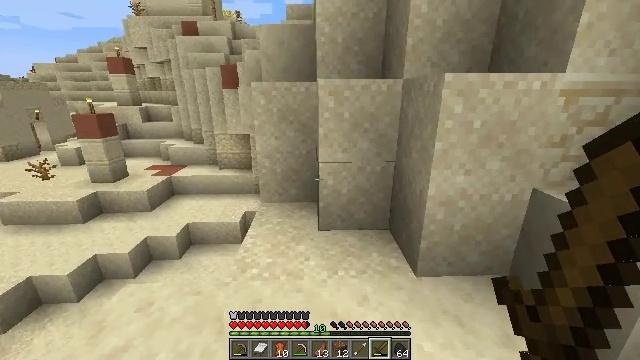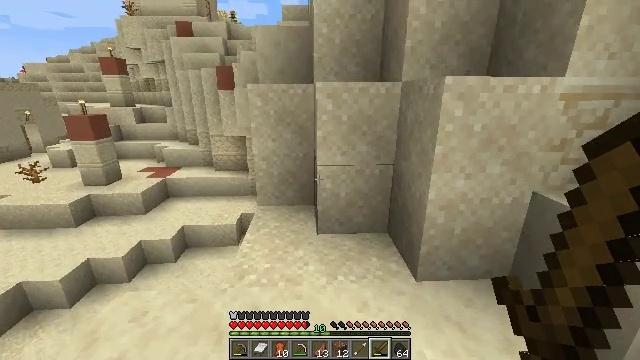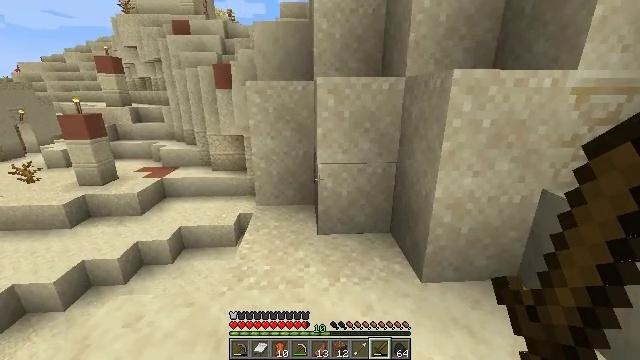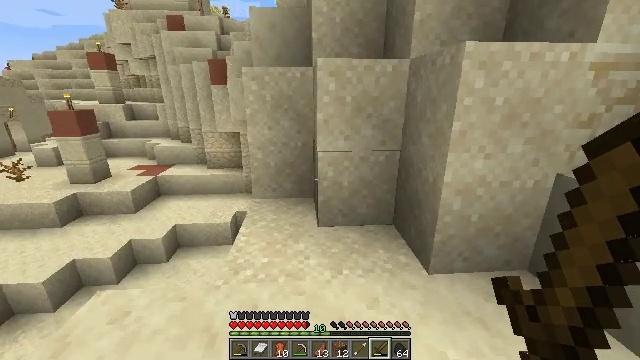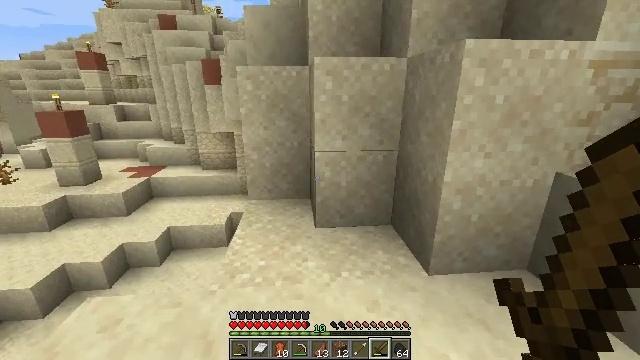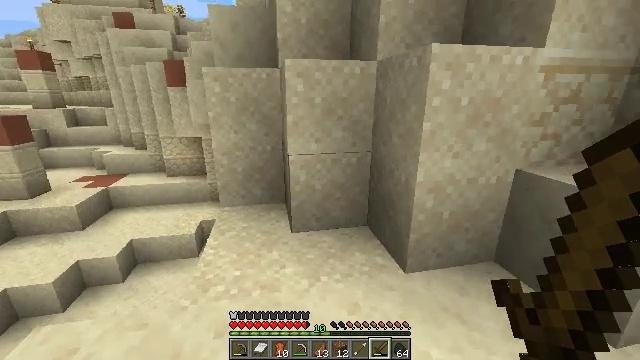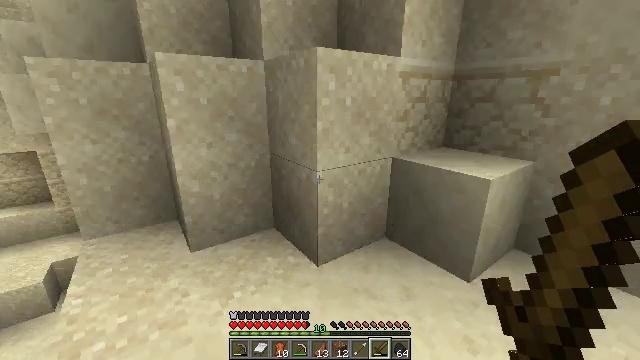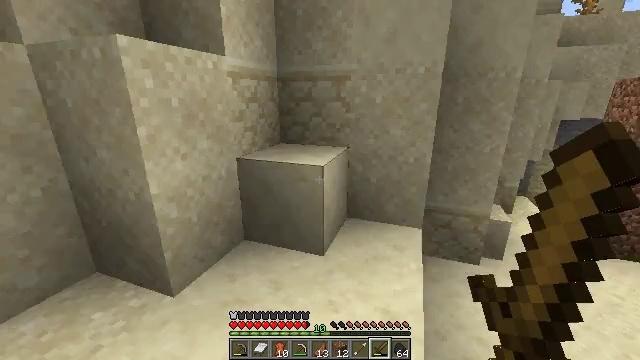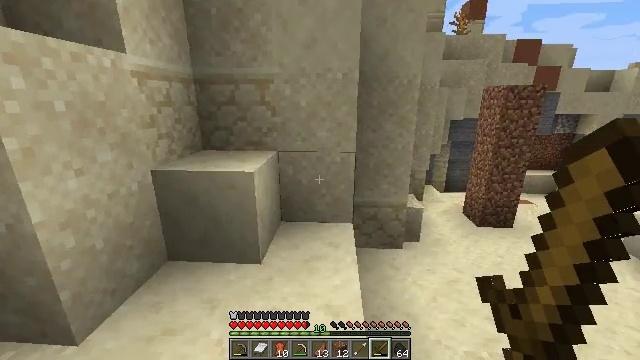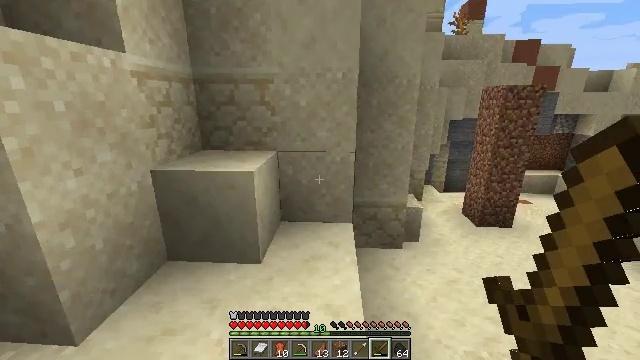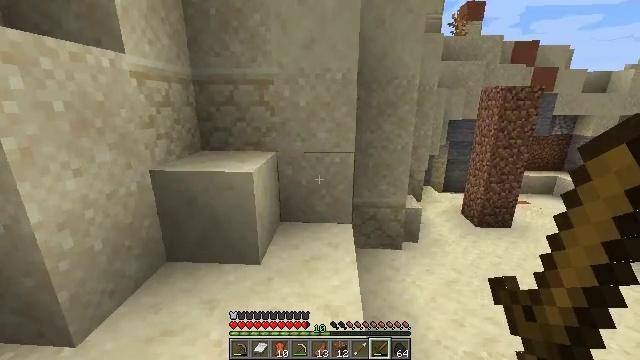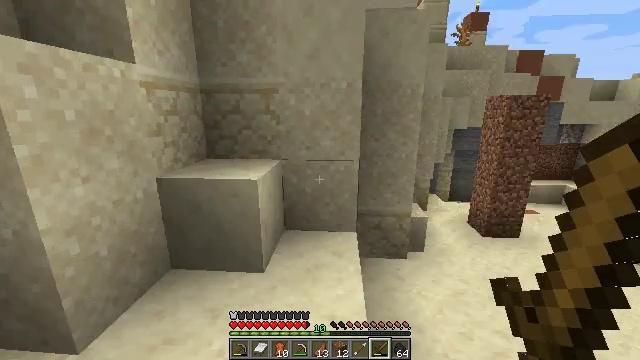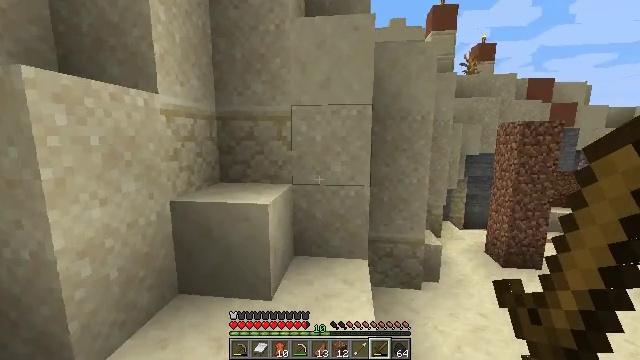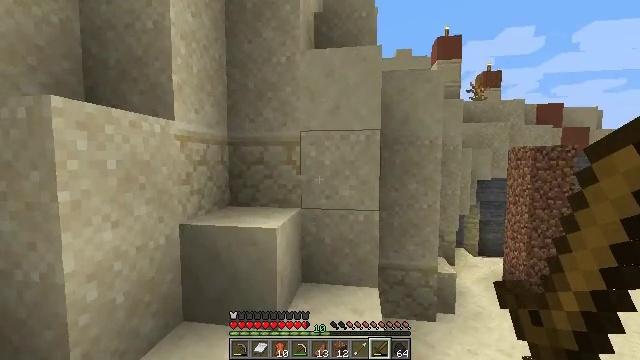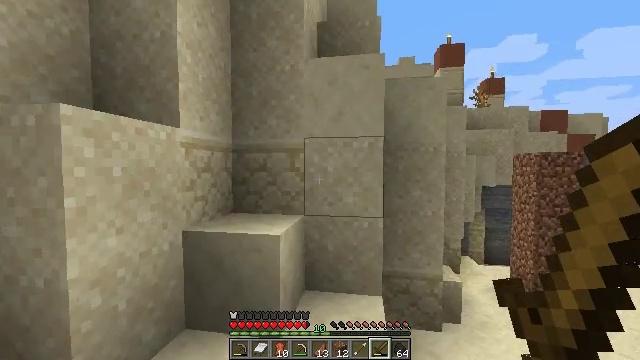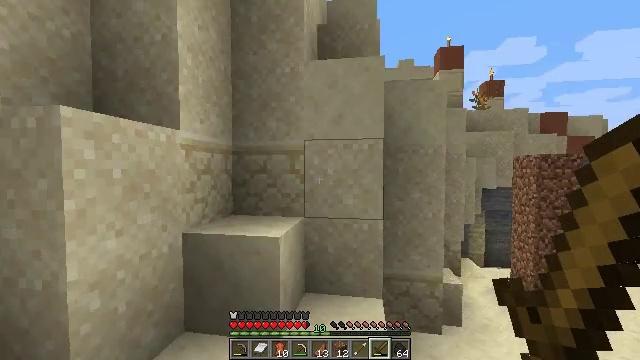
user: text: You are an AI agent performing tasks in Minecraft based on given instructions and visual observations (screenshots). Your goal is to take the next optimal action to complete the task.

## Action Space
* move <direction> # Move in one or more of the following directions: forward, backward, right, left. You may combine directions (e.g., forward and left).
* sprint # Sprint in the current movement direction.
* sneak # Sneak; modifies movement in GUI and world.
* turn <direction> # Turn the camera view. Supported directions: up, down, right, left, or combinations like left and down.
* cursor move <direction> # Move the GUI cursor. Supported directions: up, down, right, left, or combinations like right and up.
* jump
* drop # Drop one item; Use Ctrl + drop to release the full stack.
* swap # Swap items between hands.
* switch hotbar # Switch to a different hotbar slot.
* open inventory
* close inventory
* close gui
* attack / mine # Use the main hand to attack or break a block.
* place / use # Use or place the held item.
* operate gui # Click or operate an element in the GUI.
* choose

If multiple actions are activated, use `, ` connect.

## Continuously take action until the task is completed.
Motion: motion action
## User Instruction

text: Break the cactus block.
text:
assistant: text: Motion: move forward
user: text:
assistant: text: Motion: move forward
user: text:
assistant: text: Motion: no_op
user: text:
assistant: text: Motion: turn right
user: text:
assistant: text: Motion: turn right
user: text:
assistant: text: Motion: turn right
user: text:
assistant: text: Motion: turn right
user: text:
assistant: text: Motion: turn right
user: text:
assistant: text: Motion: no_op
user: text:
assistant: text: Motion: no_op
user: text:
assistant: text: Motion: turn left and up
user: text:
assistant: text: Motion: turn left and up
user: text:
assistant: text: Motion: turn left and up
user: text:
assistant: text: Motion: turn up
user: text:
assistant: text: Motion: no_op
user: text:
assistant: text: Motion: turn left
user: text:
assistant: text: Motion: turn left and up
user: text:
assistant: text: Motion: turn left and up
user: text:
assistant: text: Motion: turn left and up
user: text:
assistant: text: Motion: turn left
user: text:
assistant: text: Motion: turn left and down
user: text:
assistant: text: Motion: turn left and down
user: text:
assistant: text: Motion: turn left and down
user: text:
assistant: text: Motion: turn left and down
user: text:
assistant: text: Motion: turn left and down
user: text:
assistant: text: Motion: turn left and down
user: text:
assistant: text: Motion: turn left and down
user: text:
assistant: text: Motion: move forward, turn left and down
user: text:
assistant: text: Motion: move forward, turn left and down
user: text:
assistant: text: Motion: move forward